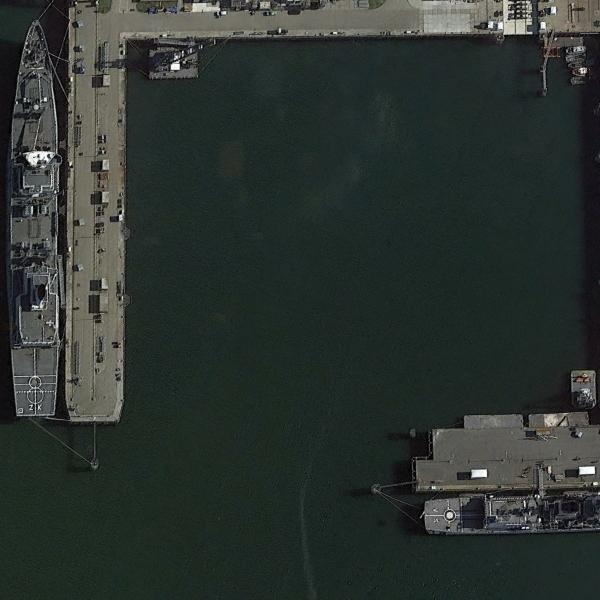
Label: Port